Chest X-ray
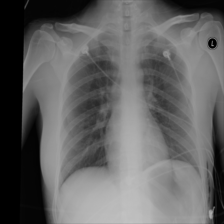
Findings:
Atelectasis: negative
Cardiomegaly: negative
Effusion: negative
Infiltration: negative
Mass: negative
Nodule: negative
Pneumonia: negative
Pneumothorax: negative
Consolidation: negative
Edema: negative
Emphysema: negative
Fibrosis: negative
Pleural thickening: negative
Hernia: negative